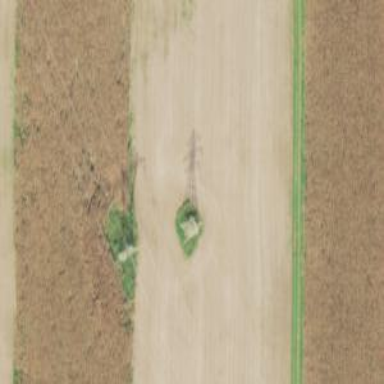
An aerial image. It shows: Lattice structure tower used for power distribution.